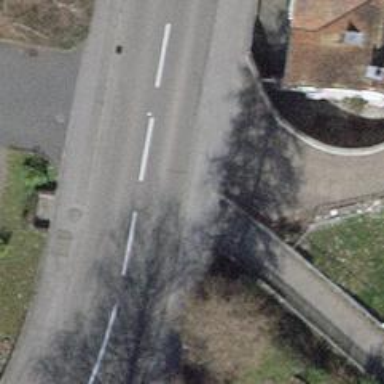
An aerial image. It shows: Cycle barrier.